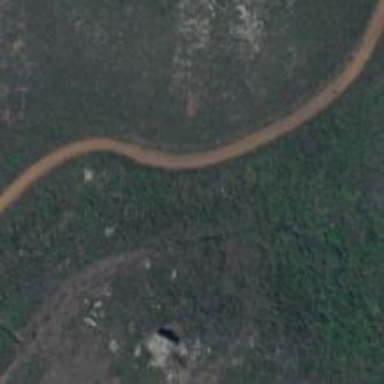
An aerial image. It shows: Path.